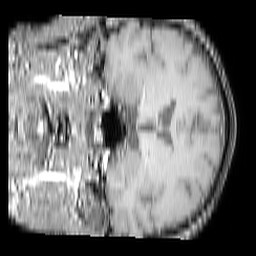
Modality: T1w
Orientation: coronal
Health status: ill
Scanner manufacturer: philips
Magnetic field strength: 3 T
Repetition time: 0.3787 s
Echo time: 0.002908 s